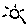
Label: sun